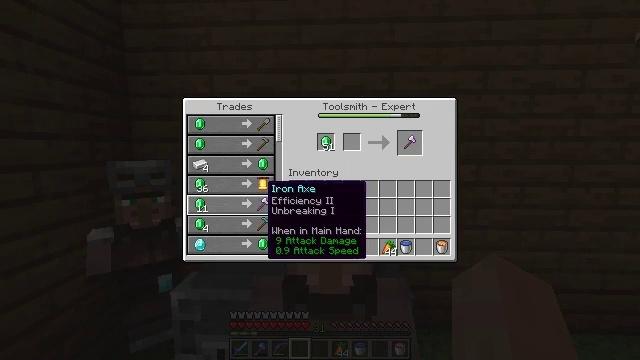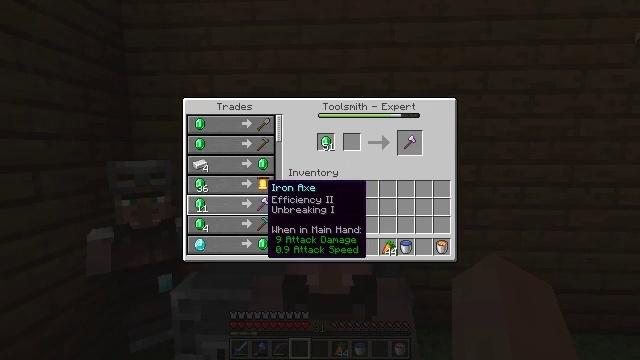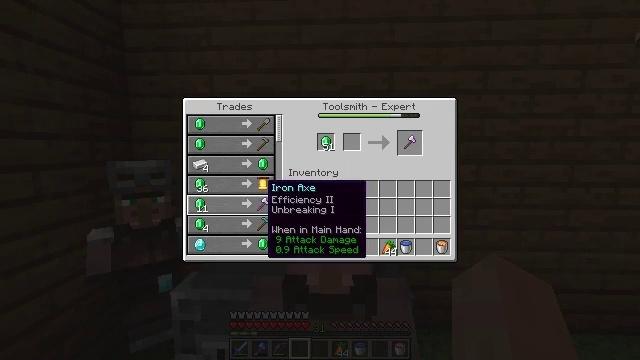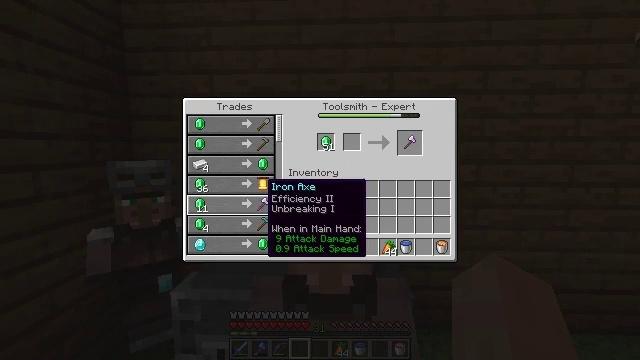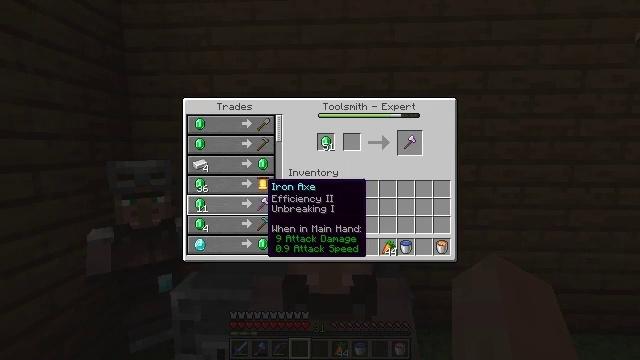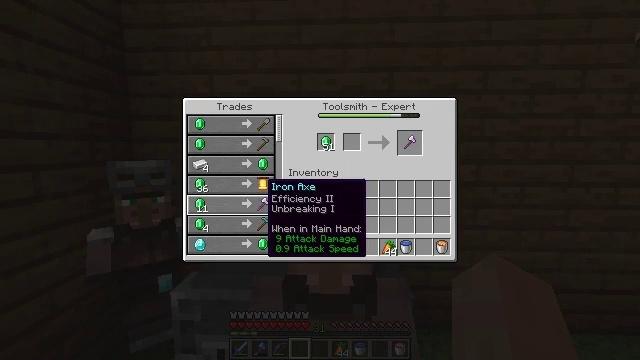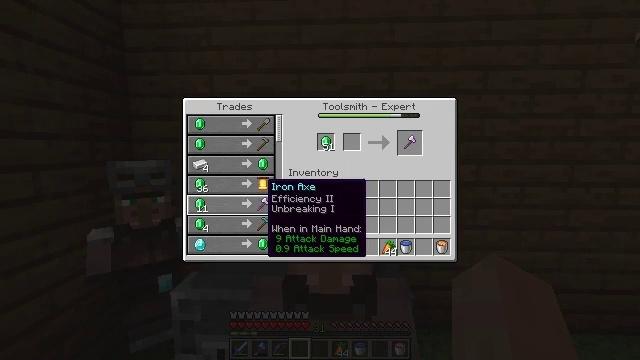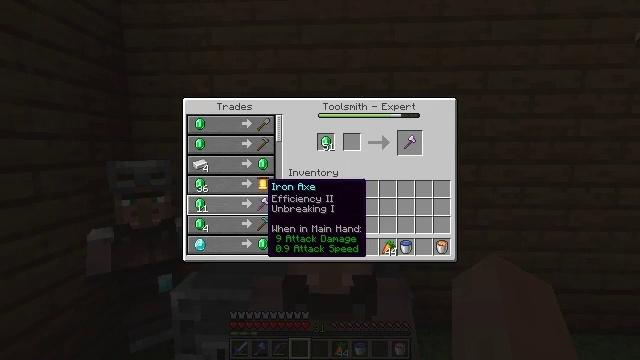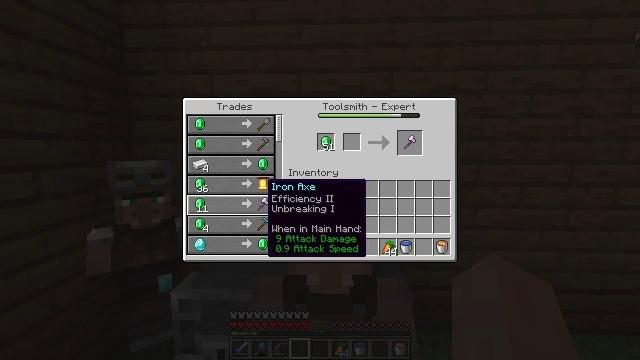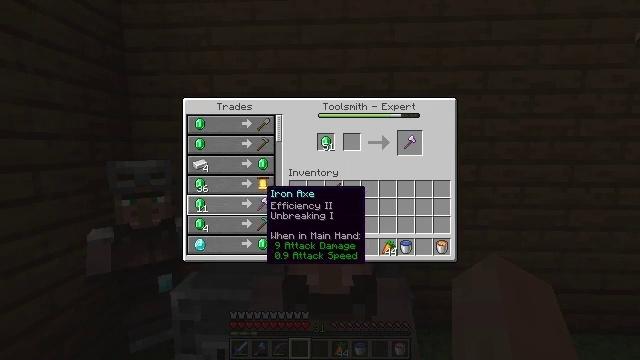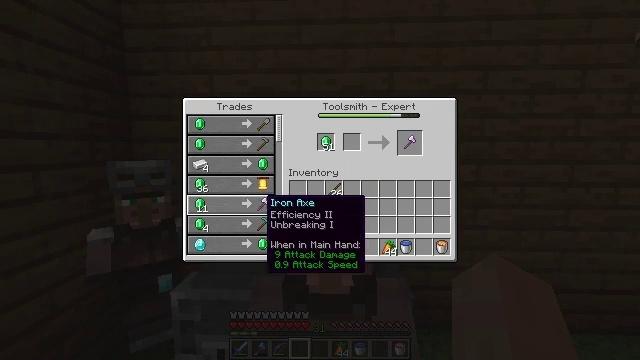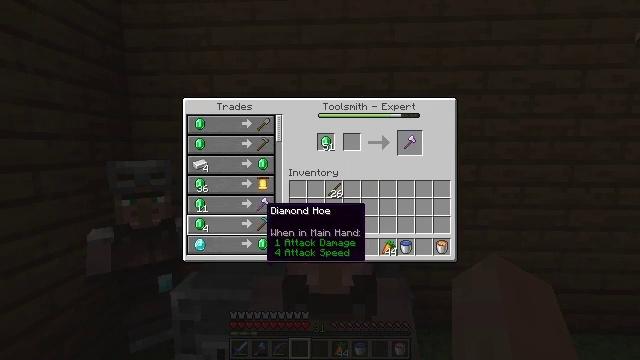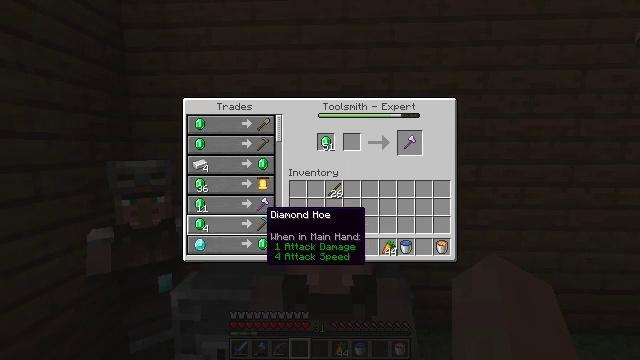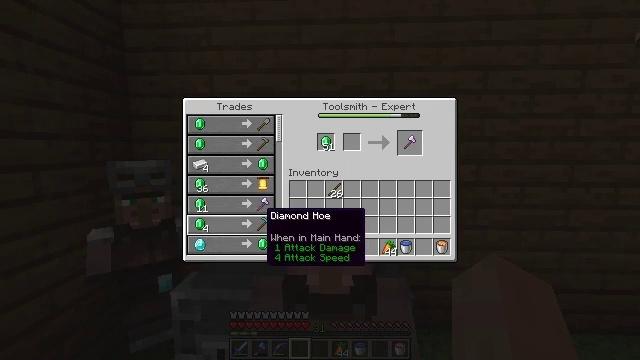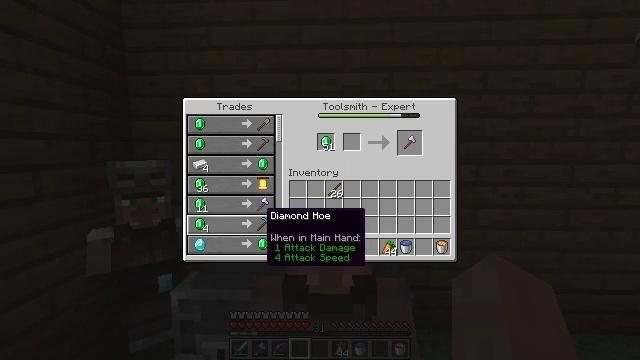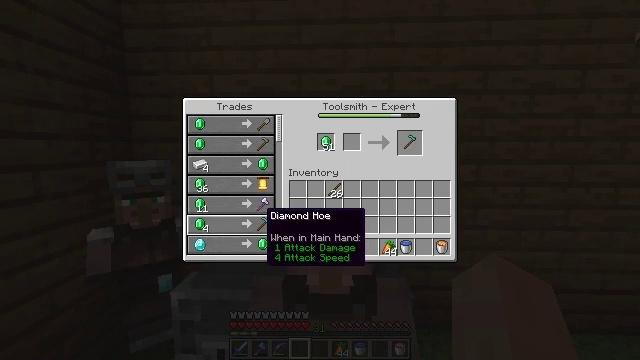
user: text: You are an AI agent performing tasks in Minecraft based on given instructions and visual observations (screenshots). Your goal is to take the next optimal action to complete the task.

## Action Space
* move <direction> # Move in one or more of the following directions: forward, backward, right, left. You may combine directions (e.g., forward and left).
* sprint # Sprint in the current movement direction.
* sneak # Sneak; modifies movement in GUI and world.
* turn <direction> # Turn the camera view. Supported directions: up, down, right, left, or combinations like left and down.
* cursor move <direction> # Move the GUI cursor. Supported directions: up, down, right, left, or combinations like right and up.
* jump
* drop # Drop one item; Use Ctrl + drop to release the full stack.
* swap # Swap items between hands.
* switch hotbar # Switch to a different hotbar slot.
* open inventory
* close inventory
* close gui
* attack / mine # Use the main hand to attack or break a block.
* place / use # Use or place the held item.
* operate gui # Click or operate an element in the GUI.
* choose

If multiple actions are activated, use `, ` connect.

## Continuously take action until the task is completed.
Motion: motion action
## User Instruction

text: Make a diamond hoe with sticks and diamonds.
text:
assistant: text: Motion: no_op
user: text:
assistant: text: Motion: no_op
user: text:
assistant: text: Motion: no_op
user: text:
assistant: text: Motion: no_op
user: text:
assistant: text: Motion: no_op
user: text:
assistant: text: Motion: no_op
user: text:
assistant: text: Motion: no_op
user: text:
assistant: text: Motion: no_op
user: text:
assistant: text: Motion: cursor move down
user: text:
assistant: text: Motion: cursor move down
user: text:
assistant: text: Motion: cursor move down
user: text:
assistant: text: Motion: no_op
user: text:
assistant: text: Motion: no_op
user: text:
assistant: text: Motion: no_op
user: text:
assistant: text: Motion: operate gui
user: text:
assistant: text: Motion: operate gui
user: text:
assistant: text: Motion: operate gui
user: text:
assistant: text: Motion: no_op
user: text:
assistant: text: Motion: no_op
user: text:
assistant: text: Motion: cursor move right and up
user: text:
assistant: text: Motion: cursor move right and up
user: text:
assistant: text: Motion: cursor move right and up
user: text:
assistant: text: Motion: cursor move right and up
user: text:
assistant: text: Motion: no_op
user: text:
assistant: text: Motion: no_op
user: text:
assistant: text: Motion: no_op
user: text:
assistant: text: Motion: cursor move down
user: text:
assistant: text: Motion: cursor move left and down
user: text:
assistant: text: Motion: no_op
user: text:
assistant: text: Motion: no_op